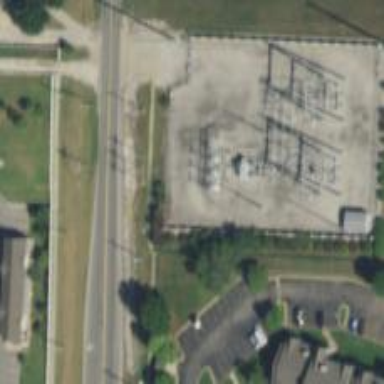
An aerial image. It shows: Distribution level power substation.